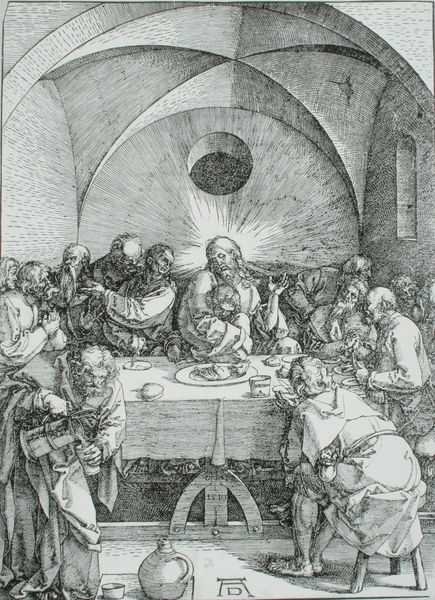
Titel: Große Passion - Das letzte Abendmahl
Künstler: Albrecht Dürer
Institution: (Seriendruck)
Schlagwörter: blau, dunkel, gott, gruppe, hand, himmel, körper, mann, schatten, umhang, weiß, frauen, menschen, sitzen, fenster, frau, frisur, frisuren, geste, glas, grau, haar, hell, holz, kleid, kleider, licht, mund, männer, nase, ohr, raum, reden, schwarz, skizze, stirn, stuhl, tisch, zeichnung, zimmer, blick, gebäude, gürtel, haus, tier, tuch, gespräch, masse, alkohol, bart, bärte, trinken, architektur, arm, augen, bibel, bärtig, falten, johannes, kleidung, mensch, messer, schale, schüssel, stehen, teller, blicken, gesten, hände, innenraum, möbel, schauen, signatur, tischdecke, tischtuch, sonne, boden, auge, gewand, haare, interieur, kutte, mantel, sitzend, stoff, stoffe, decke, gewänder, kind, personen, person, kinn, lippen, locke, locken, ohren, kinder, kreis, rund, kanne, keramik, krug, vase, topf, holzschnitt, kuss, umarmung, modell, perspektive, grafik, graphik, linien, hocker, saal, schemel, figuren, rundbogen, kuppel, essen, tafel, wein, falte, brot, tasse, platte, ad, wange, model, freude, striche, gruppen, halle, becher, holztisch, fussboden, barfuss, nische, mond, gefäß, gewölbe, porzellan, religion, strahlen, linie, zentralperspektive, kontur, geschirr, druck, lithographie, druckgrafik, initialen, monogramm, schraffur, loch, radierung, stich, konturen, strich, offenbarung, strahl, mäntel, entwurf, mahl, mahlzeit, modelle, schein, kreuzrippengewölbe, fisch, öffnung, heiligenschein, krüge, nimbus, besteck, kreuzgewölbe, kreuzgratgewölbe, christus, jesus, jesus christus, karg, apsis, priester, kapelle, umhänge, plan, heilige, abendmahl, niesche, abstufung, dürer, dreibein, jünger, heilig, maria, kupferstich, petrus, porcellan, sohn, drängen, zwölf, christi, holzmöbel, elf, tonne, kreuzgang, tonnengewölbe, okulus, zehn, gratgewölbe, albrecht, albrecht dürer, speise, apostel, umschlungen, aura, giesen, judas, monogram, letztes abendmahl, andreas, einschenken, gottes, wandlung, bartholomäus, verrat, das letzte abendmahl, menchen, modellierung, lichtkranz, apostell, eingiesen, jesusa, kreuzbewölbe, letzte abendmahl, maueröffnung, offenbarung des johannes, szrahlen, tringen, dunkle sonne